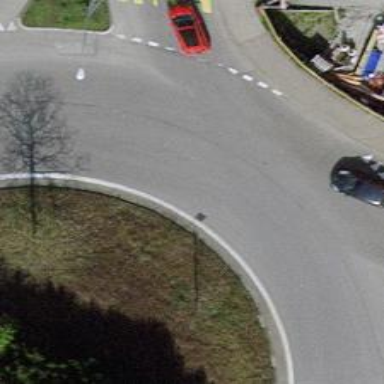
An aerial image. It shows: Roundabout on primary highway.